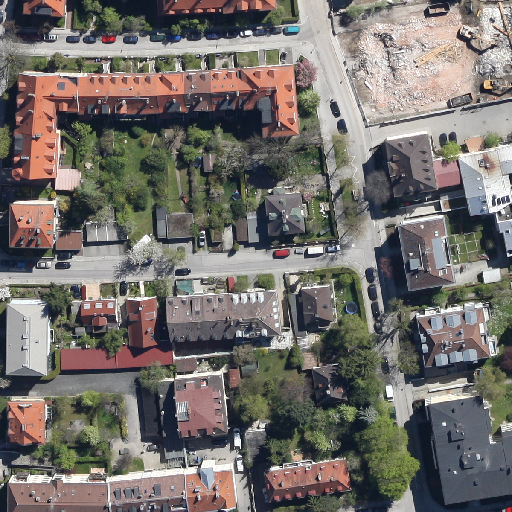
Referring expression: light-duty vehicle in the parking area